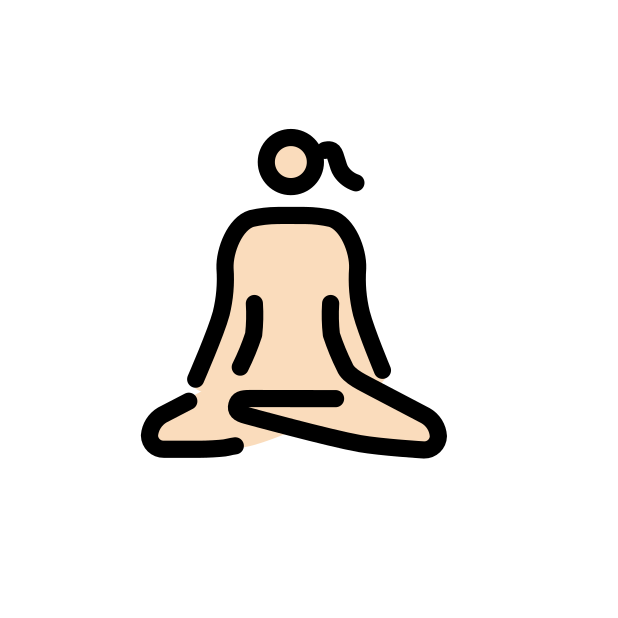
woman in lotus position: light skin tone